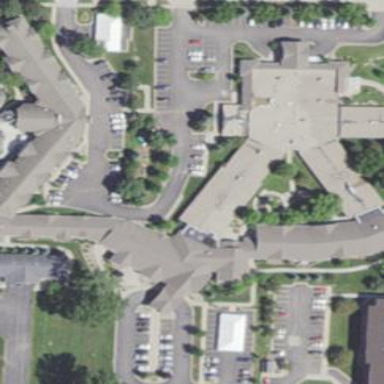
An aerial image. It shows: Building.